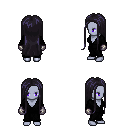
a pixel art fantasy rpg character, female body template, dark elf, purple skin, gray robe, gold greaves, raven extra-long hairstyle, metal gloves, four views (front, back, left, right), 2x2 character sprite sheet, small pixel art, hard edges, no anti-aliasing